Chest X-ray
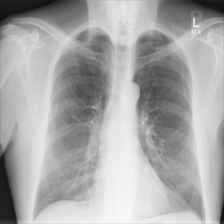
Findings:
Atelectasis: negative
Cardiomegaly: negative
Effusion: negative
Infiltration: negative
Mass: negative
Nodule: negative
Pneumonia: negative
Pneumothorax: negative
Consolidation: negative
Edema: negative
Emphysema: negative
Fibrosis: negative
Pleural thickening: negative
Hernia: negative